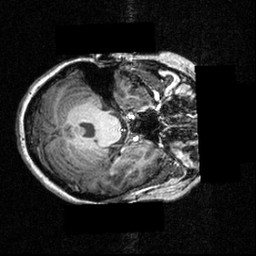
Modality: T1w
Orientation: axial
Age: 21
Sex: female
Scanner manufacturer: siemens
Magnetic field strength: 3.951 T
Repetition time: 1.5 s
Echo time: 0.00335 s